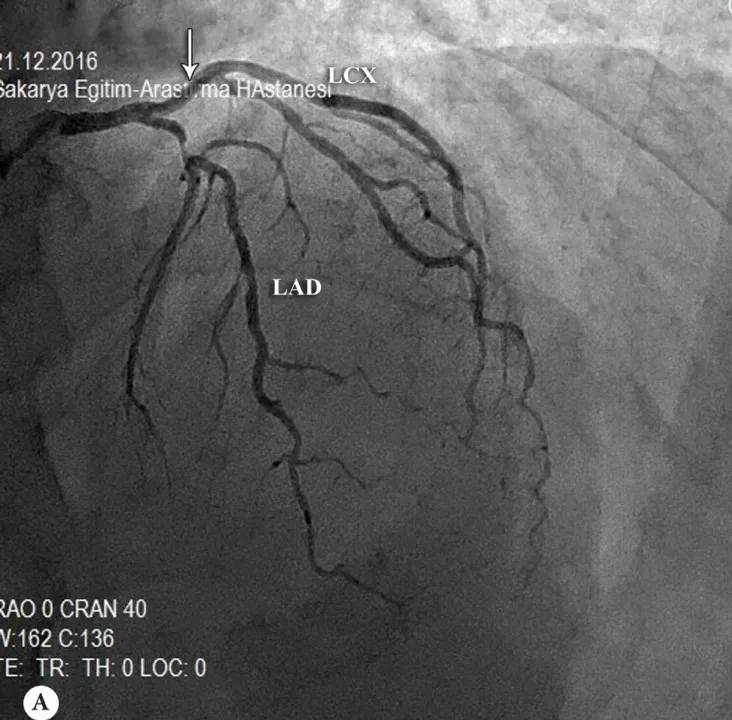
Coronary angiogram in the right anterior oblique cranial view (A), showing the left circumflex artery (LCx) (arrow) and the left anterior descending artery (LAD) originating from the left main coronary artery.
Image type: radiology (ultrasound)